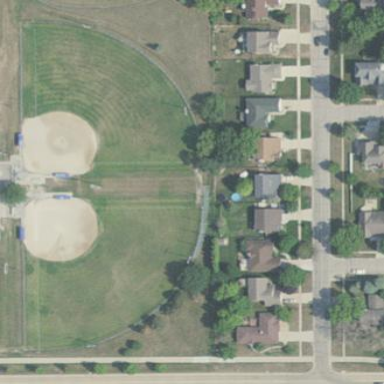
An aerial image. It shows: Softball pitch for leisure land sports.